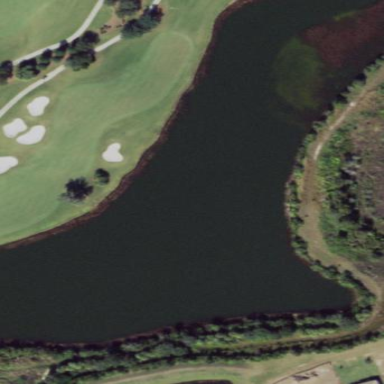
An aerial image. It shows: Water hazard in golf course. The hazard is natural water feature.